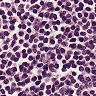
Metastatic tissue present: no